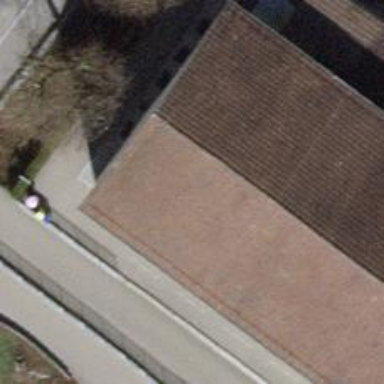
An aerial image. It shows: Library.